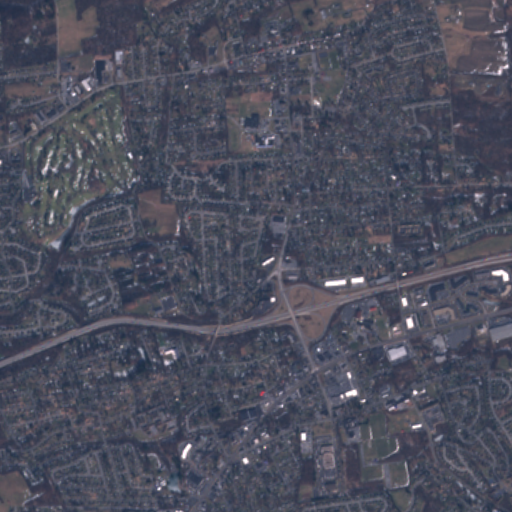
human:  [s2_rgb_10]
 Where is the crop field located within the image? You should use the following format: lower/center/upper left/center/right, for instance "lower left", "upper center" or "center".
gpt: The crop field is located in the upper of the image.
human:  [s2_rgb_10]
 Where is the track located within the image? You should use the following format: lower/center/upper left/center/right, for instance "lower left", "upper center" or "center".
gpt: The track is located in the upper center of the image.
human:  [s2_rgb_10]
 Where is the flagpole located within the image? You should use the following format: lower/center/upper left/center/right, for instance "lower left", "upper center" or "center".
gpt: The flagpole is located in the upper center of the image.
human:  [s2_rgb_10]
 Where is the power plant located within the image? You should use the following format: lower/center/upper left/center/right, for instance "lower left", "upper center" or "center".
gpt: There is no power plant in the image.